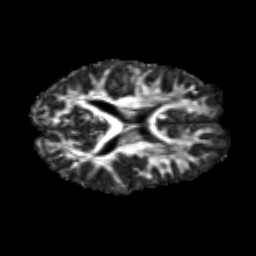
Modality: FA
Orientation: axial
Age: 19
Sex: female
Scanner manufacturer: siemens
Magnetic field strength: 3 T
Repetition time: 3.5 s
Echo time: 0.125 s